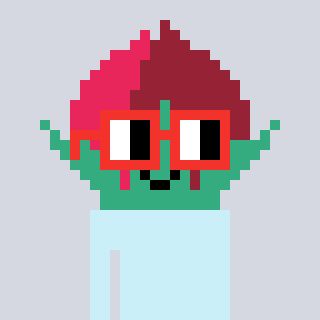
a pixel art character with square red glasses, a rosebud-shaped head and a rust-colored body on a cool background